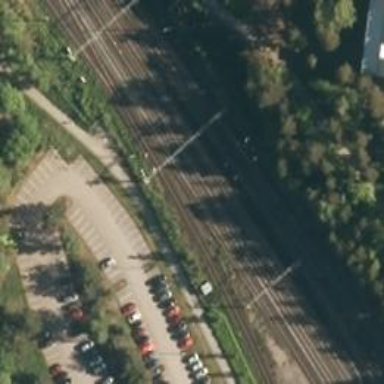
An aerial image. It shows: Railway track with electrified contact lines. This is siding track.